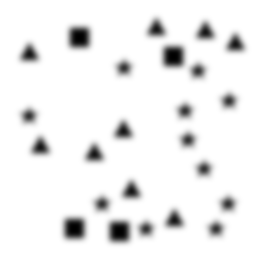
Squares: 4
Triangles: 9
Stars: 11
Total shapes: 24